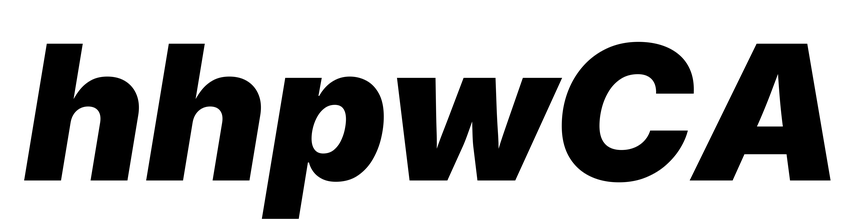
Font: Inter-Italic_Black_Italic